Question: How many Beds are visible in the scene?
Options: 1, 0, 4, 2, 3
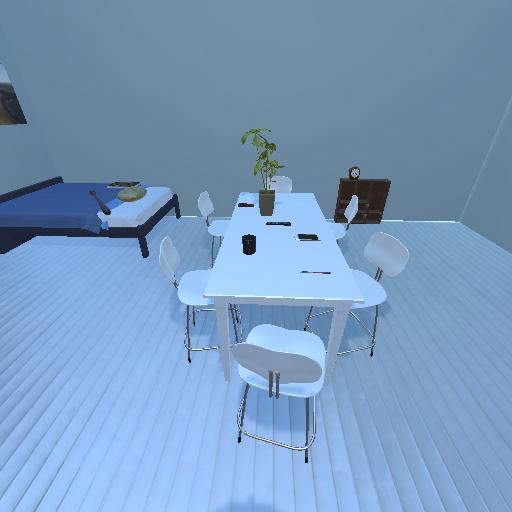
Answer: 1